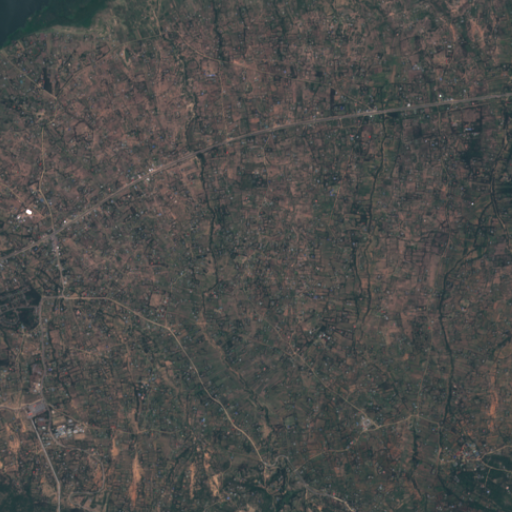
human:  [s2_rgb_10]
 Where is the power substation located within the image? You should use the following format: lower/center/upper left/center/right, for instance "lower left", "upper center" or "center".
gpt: The power substation is located in the lower left of the image.
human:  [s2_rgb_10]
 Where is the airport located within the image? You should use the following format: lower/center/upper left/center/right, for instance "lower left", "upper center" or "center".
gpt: There is no airport in the image.